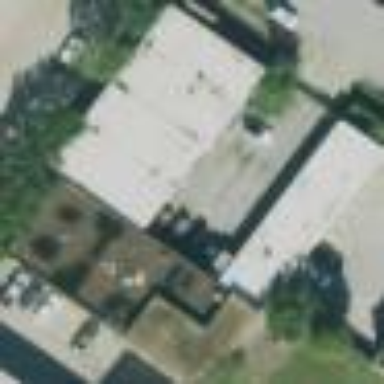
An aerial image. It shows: Commercial building.